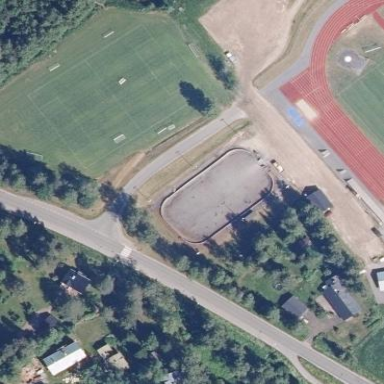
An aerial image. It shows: Ice rink used for ice hockey.